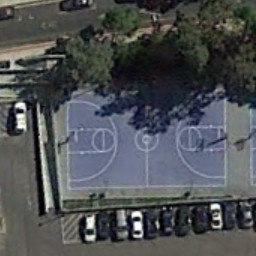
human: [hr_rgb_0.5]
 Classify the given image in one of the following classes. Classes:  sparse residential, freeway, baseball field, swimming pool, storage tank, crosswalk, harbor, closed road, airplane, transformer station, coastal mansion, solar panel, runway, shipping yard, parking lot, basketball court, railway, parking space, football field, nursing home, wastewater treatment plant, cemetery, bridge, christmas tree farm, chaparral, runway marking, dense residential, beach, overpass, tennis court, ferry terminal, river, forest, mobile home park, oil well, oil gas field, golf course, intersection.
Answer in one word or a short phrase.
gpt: basketball court